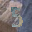
Label: 5